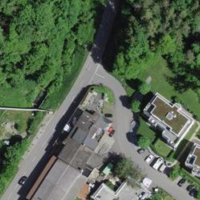
EUNIS habitat code: 44
Species observed at this site:
Melittis melissophyllum